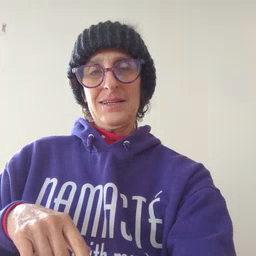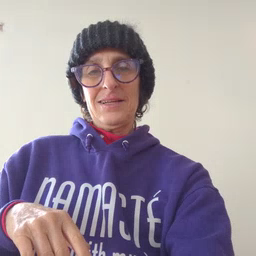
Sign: pretty